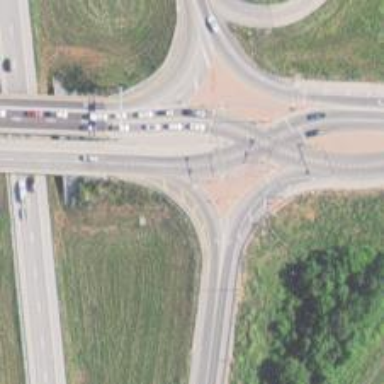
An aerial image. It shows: Motorway link at diverging diamond interchange (DDI) junction.